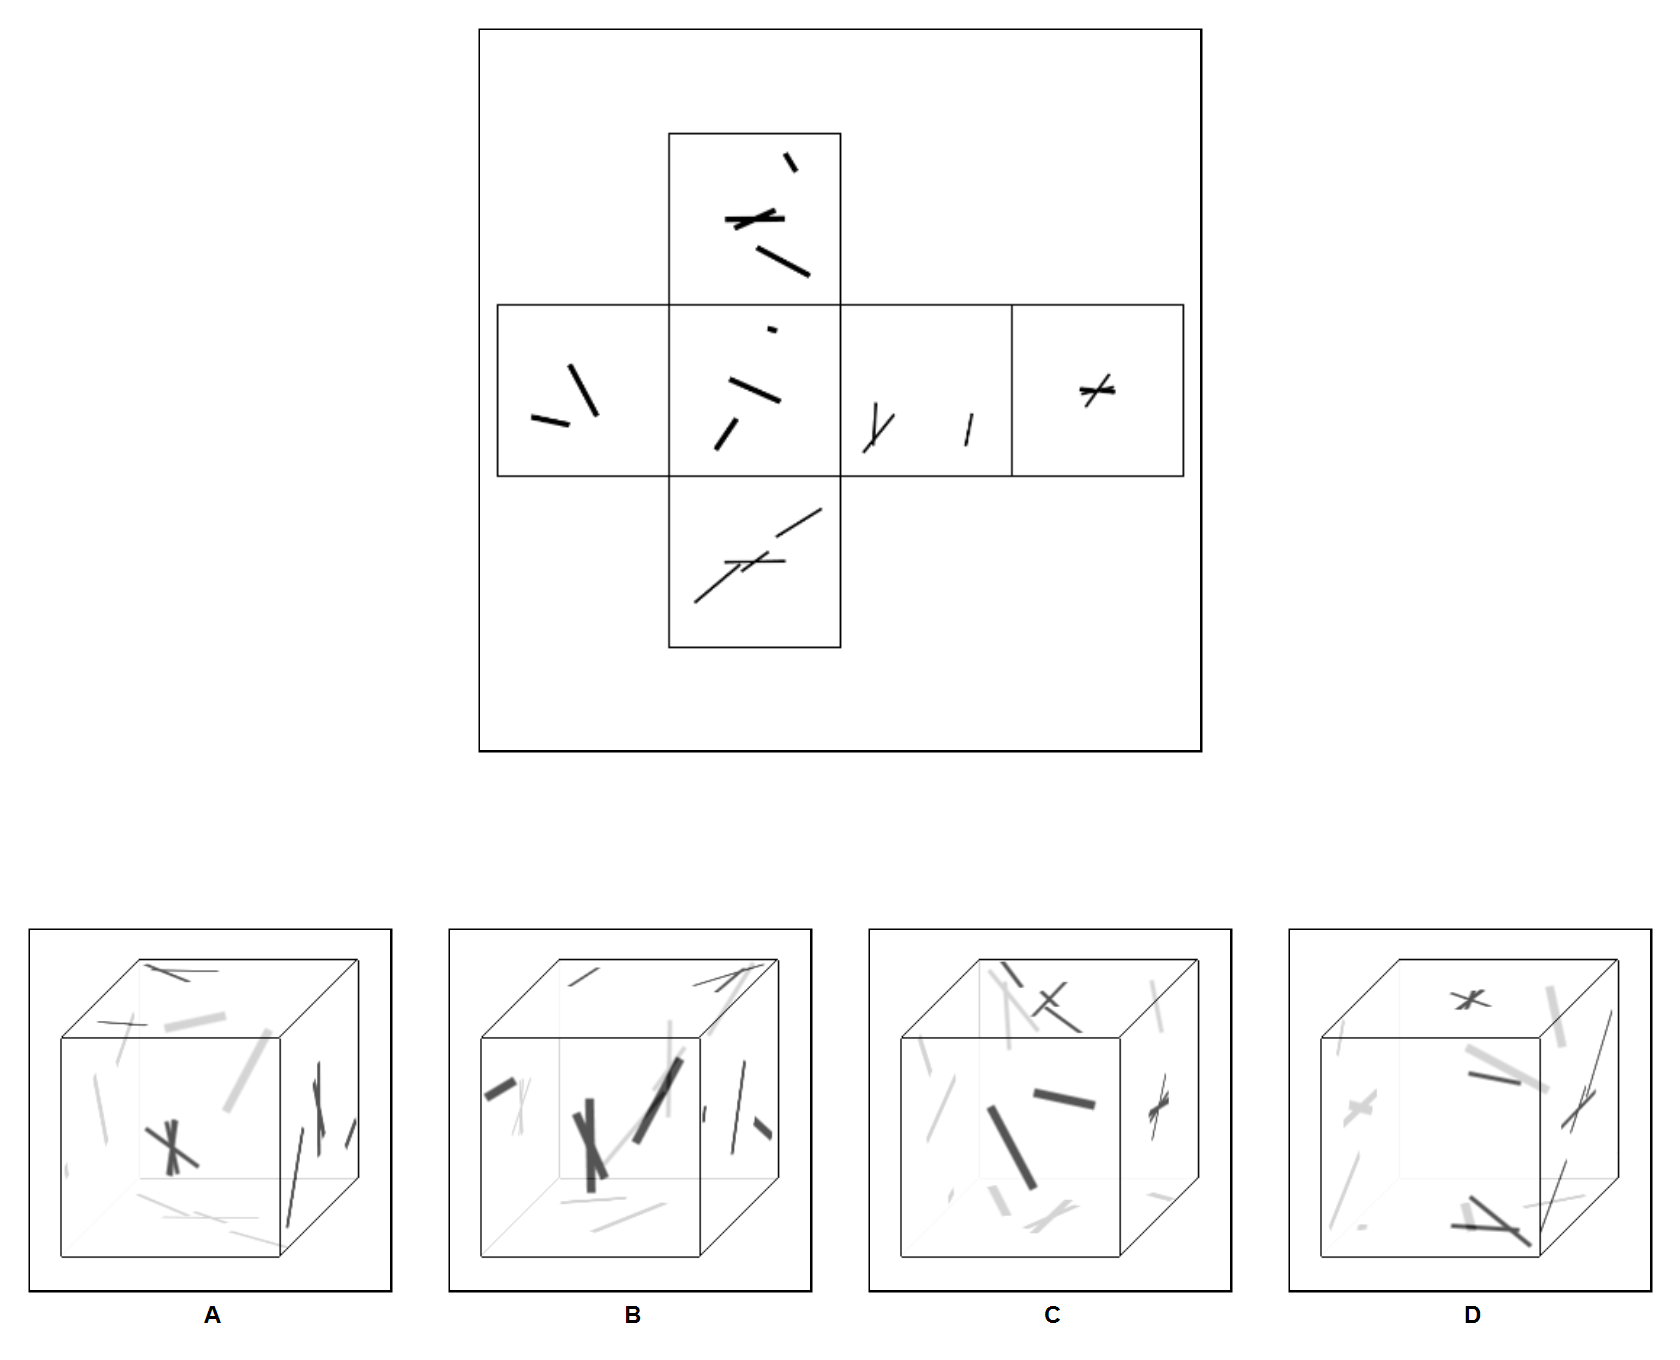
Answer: A